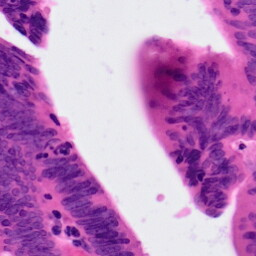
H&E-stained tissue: Colon